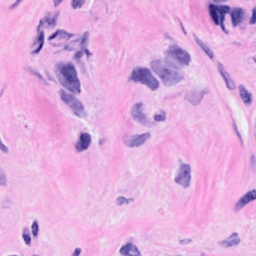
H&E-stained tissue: Breast